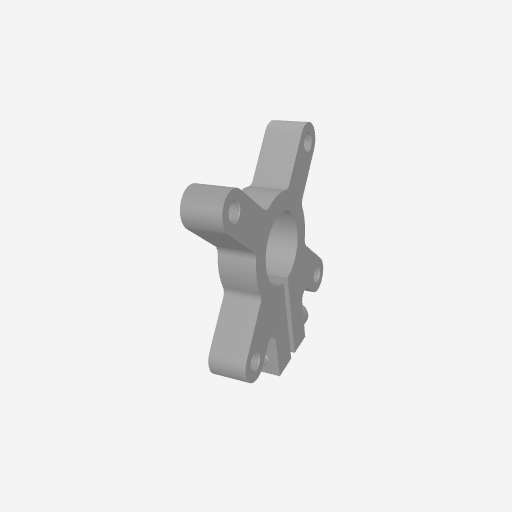
Part: ClampingHub15ID